Question: What test can I do in MATLAB to test the spread of a histogram? For example, in the given set of histograms, I am only interested in 1,2,3,5 and 7 (going from left to right, top to bottom) because they are less spread out. How can I obtain a value that will tell me if a histogram is positively skewed?
It may be possible using Chi-Squared tests but I am not sure what the MATLAB code will be for that.

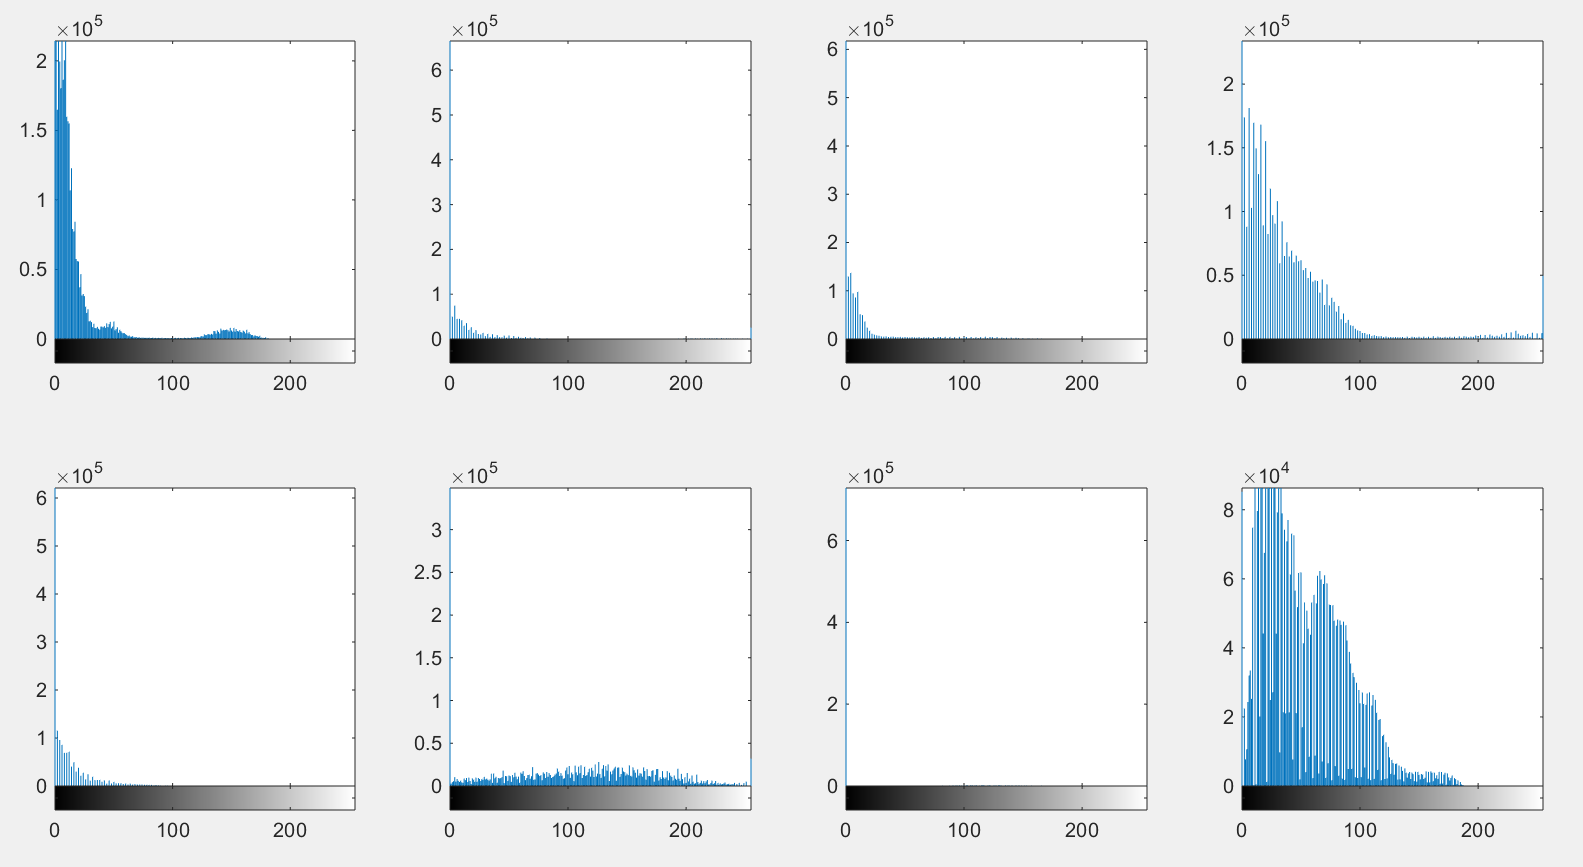
Answer: You can use the <URL>. In other words, you can use:

You compute the mean of your data and you use the above equation to calculate skewness. Positive and negative skewness are like so:

<URL>
As such, the larger the value, the more positively skewed it is. The more negative the value, the more negatively skewed it is.
---
Now to compute the mean of your histogram data, it's quite simple. You simply do a weighted sum of the histogram entries and divide by the total number of entries. Given that your histogram is stored in 'h', the bin centres of your histogram are stored in 'x', you would do the following. What I will do here is assume that you have bins from 0 up to 'N-1' where 'N' is the total number of bins in the histogram... judging from your picture:
'''
x = 0:numel(h)-1; %// Judging from your pictures
num_entries = sum(h(:));
mu = sum(h.*x) / num_entries;
skew = ((1/num_entries)*(sum((h.*x - mu).^3))) / ...
((1/(num_entries-1))*(sum((h.*x - mu).^2)))^(3/2);
'''
'skew' would contain the numerical measure of skewness for a histogram that follows that formula. Therefore, with your problem statement, you will want to look for skewness numbers that are positive and large. I can't really comment on what threshold you should look at, but look for positive numbers that are much larger than most of the histograms that you have.